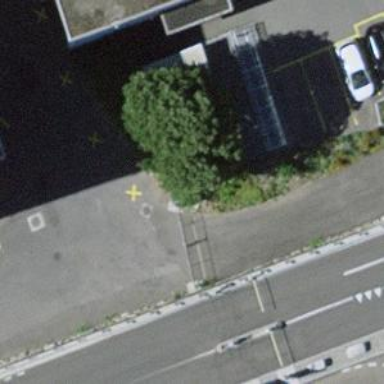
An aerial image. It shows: Gate.